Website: lowes
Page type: order-tracking
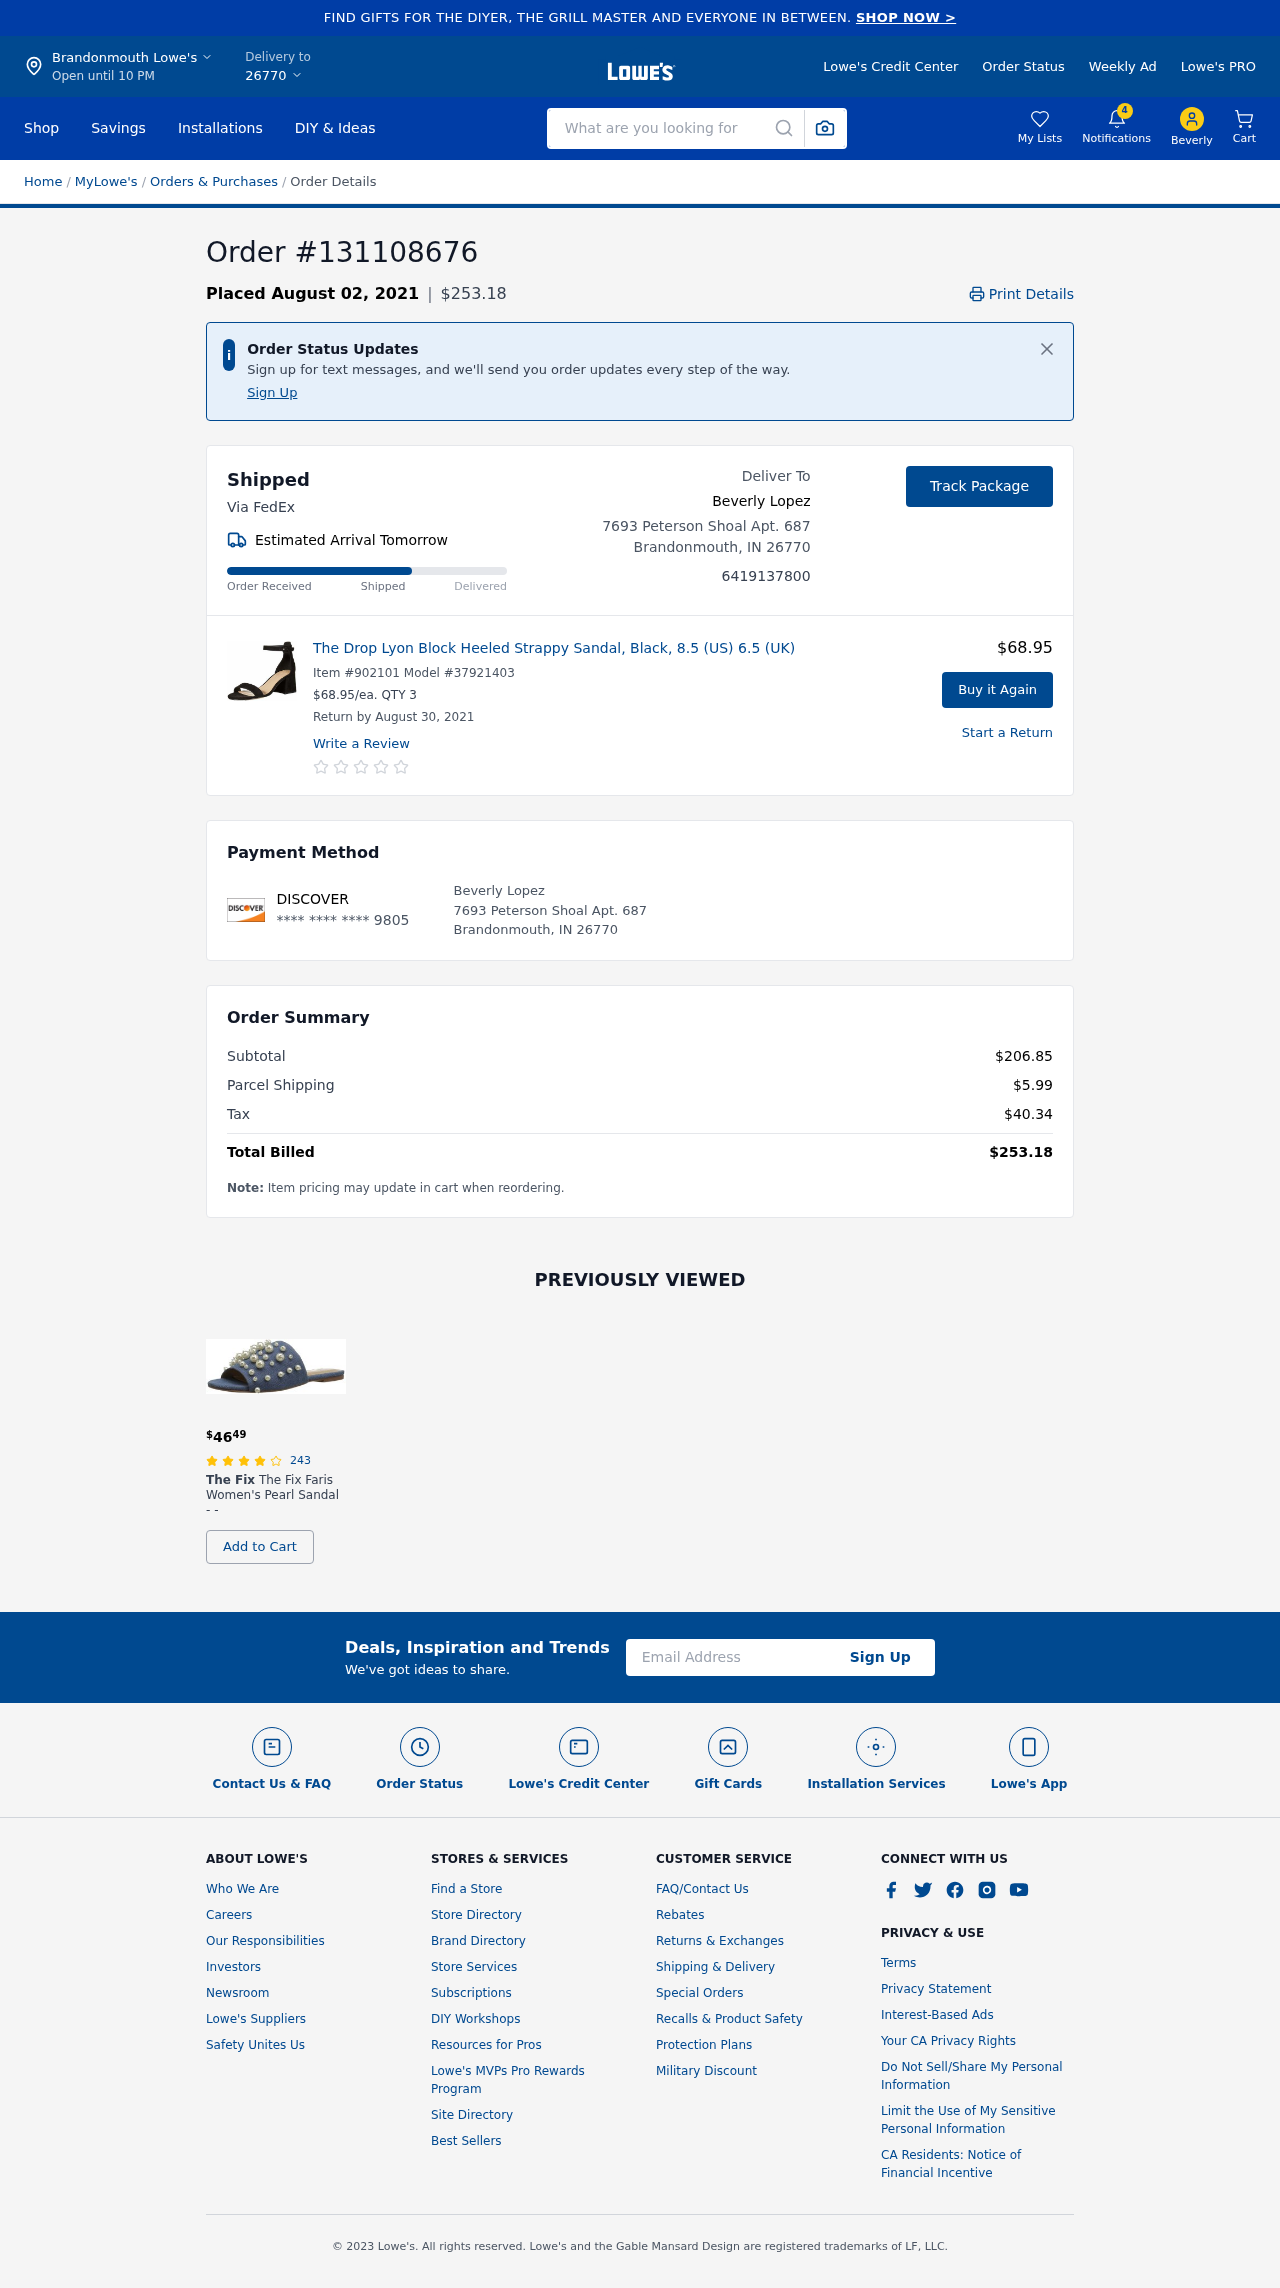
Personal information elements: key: PII_CARD_LAST4
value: **** **** **** 9805
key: PII_CARD_TYPE
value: DISCOVER
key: PII_CITY
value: Brandonmouth Lowe's
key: PII_CITY_STATE_ZIP
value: Brandonmouth, IN 26770
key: PII_EMAIL
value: blopez@hotmail.com
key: PII_FIRSTNAME
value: Beverly
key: PII_FULLNAME
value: Beverly Lopez
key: PII_PHONE
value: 6419137800
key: PII_POSTCODE
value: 26770
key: PII_STREET
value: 7693 Peterson Shoal Apt. 687
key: PII_FULLNAME2
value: Beverly Lopez
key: PII_STREET2
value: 7693 Peterson Shoal Apt. 687
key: PII_CITY_STATE_ZIP2
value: Brandonmouth, IN 26770
Product elements: key: PRODUCT1_NAME
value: The Drop Lyon Block Heeled Strappy Sandal, Black, 8.5 (US) 6.5 (UK)
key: PRODUCT1_PRICE
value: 68.95
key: PRODUCT1_QUANTITY
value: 3
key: PRODUCT2_BRAND
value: The Fix
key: PRODUCT2_NAME
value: The Fix Faris Women's Pearl Sandal -  -
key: PRODUCT2_NUM_RATINGS
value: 243
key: PRODUCT2_PRICE
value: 46.49
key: PRODUCT2_RATING
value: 4.3
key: PRODUCT1_ITEM
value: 902101
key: PRODUCT1_MODEL
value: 37921403
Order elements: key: ORDER_ID
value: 131108676
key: ORDER_DATE
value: Placed August 02, 2021
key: ORDER_TOTAL
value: $253.18
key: ORDER_DELIVERY_DATE
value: Estimated Arrival Tomorrow
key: ORDER_RETURN_BY_DATE
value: Return by August 30, 2021
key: ORDER_SUBTOTAL
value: $206.85
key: ORDER_SHIPPING_COST
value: $5.99
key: ORDER_TAX
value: $40.34
Search elements: key: HEADER_SEARCH
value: What are you looking for
Other elements: key: NOTIFICATION_COUNT
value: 4